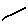
Label: line